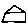
Label: house